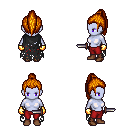
a pixel art fantasy rpg character, female body template, dark elf, purple skin, black tattered cape, red pants, dark blonde long topknot hairstyle, gold gloves, brown shoes, dagger, four views (front, back, left, right), 2x2 character sprite sheet, small pixel art, hard edges, no anti-aliasing